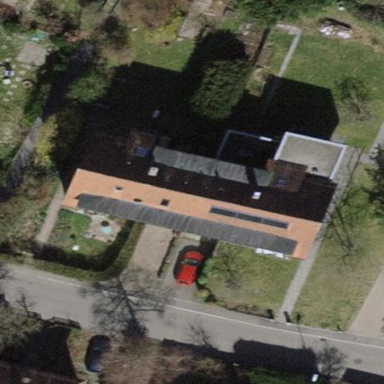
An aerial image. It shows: Building with tile roof.